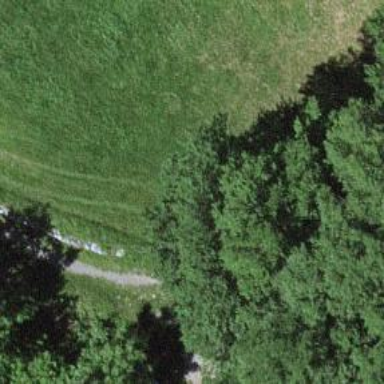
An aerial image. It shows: Bench.